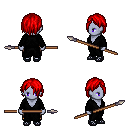
a pixel art fantasy rpg character, female body template, dark elf, purple skin, gray robe, gold greaves, red bangs hairstyle, ghillies, spear, four views (front, back, left, right), 2x2 character sprite sheet, small pixel art, hard edges, no anti-aliasing